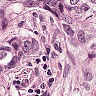
Metastatic tissue present: yes